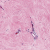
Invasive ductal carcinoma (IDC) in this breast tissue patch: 0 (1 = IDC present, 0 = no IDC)